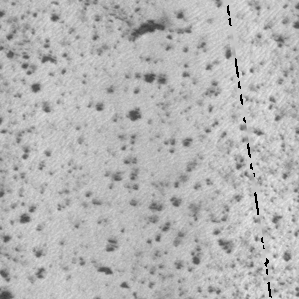
Label: frost